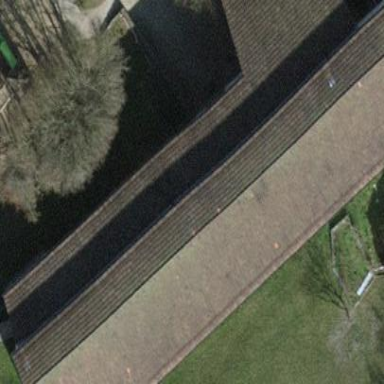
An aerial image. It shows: School building.